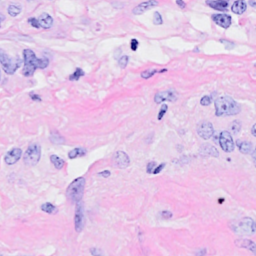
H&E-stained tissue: Breast